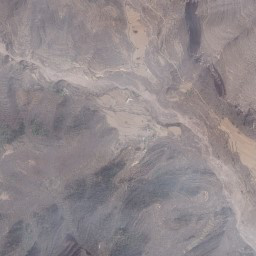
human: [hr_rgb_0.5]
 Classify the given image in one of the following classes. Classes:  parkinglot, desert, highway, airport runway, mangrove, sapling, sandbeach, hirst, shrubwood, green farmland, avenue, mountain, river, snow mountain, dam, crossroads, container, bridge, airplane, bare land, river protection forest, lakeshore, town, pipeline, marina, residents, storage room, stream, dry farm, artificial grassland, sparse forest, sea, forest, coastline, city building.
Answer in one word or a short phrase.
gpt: mountain